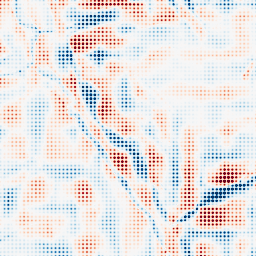
Category: wavelet
Decomposition family: wavelet_reverse_biorthogonal
Decomposition parameters: wavelet: rbio4.4
level: 5
Upsampling method: sinc_hamming
Upsampling parameters: scale: 8
kernel_size: 4
Upsampling scale: 8